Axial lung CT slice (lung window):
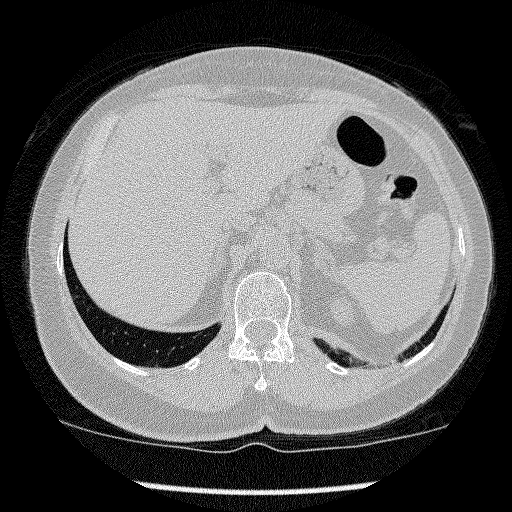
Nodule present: no